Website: apple
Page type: billing-address
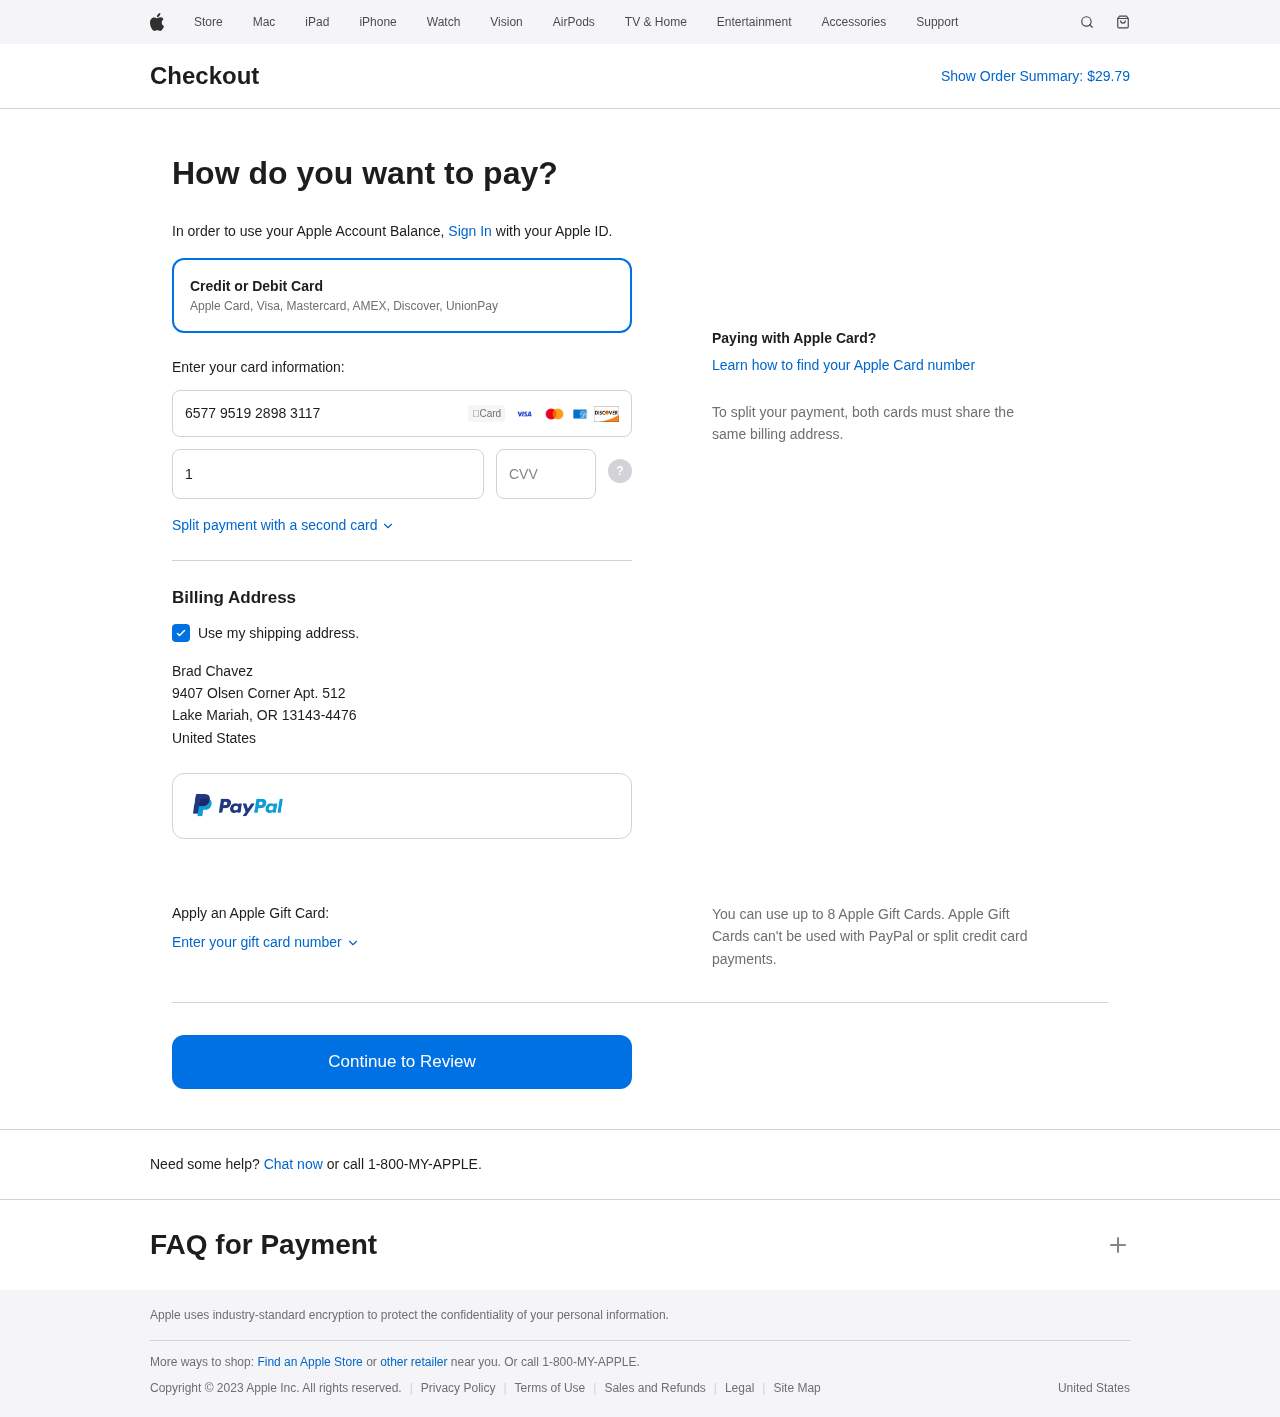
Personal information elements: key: PII_CARD_CVV
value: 162
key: PII_CARD_EXPIRY
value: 11/28
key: PII_CARD_NUMBER
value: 6577 9519 2898 3117
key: PII_CITY
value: Lake Mariah
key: PII_COUNTRY
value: United States
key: PII_FULLNAME
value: Brad Chavez
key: PII_POSTCODE_FULL
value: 13143-4476
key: PII_STATE_ABBR
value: OR
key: PII_STREET
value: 9407 Olsen Corner Apt. 512
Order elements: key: ORDER_TOTAL
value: $29.79